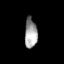
Tissue: lung
Cell type: Endothelial cells
Senescence score: 0.1875
Nuclear area (px): 365
Mean DAPI intensity: 160.992